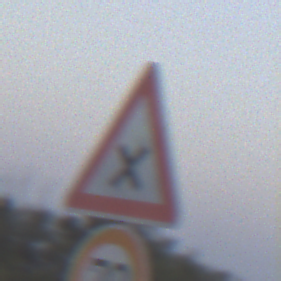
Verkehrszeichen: KreuzungOderEinmuendung
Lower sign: Geschwindigkeit70
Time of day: SunriseSunset
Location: Outdoor (Suburban)
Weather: Clear
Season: NotSpecified
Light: Natural